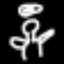
Label: angel